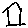
Label: house